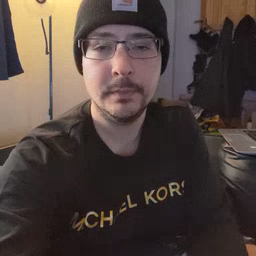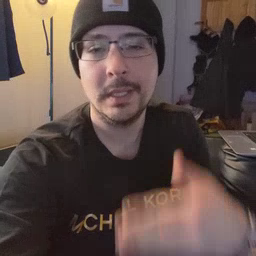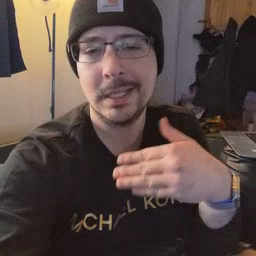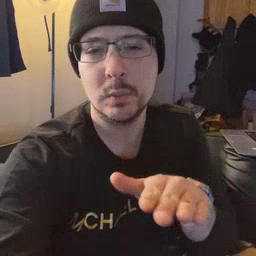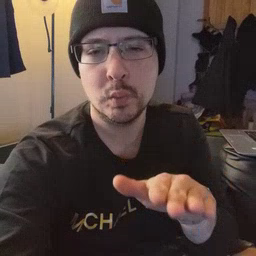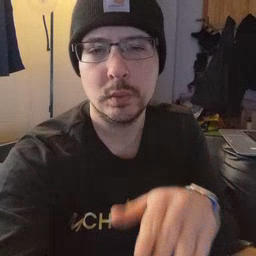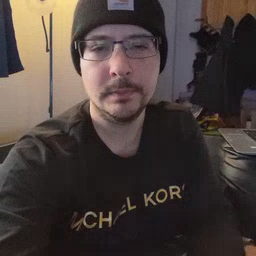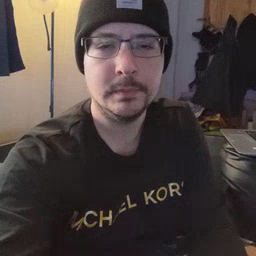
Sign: into